Question: I want to create a correlation matrix plot, i.e. a plot where each variable is plotted in a scatterplot against each other variable like with 'pairs()' or 'splom()'. I want to do this with ggplot2. <URL>.
One could do this with a loop in a loop and then 'multiplot()', but there must be a better way. I tried melting the dataset to long, and copying the value and variable variables and then using facets. This almost gives you something correct.
'''
d = data.frame(x1=rnorm(100),
x2=rnorm(100),
x3=rnorm(100),
x4=rnorm(100),
x5=rnorm(100))
library(reshape2)
d = melt(d)
d$value2 = d$value
d$variable2 = d$variable
library(ggplot2)
ggplot(data=d, aes(x=value, y=value2)) +
geom_point() +
facet_grid(variable ~ variable2)
'''

This gets the general structure right, but only works for the plotting each variable against itself. Is there some more clever way of doing this without resorting to 2 loops?
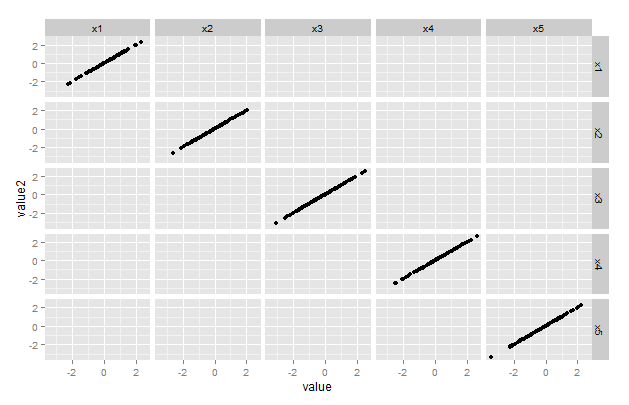
Answer: '''
library(GGally)
set.seed(42)
d = data.frame(x1=rnorm(100),
x2=rnorm(100),
x3=rnorm(100),
x4=rnorm(100),
x5=rnorm(100))
# estimated density in diagonal
ggpairs(d)
'''

'''
# blank
ggpairs(d, diag = list("continuous"="blank")
'''